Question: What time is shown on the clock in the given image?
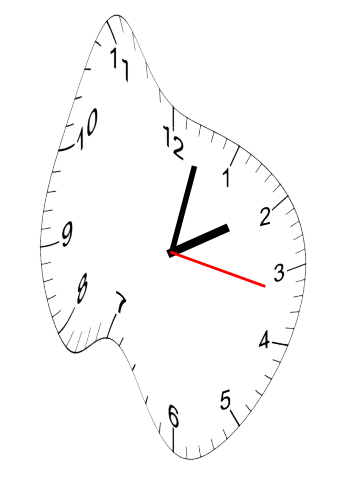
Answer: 02:02:17